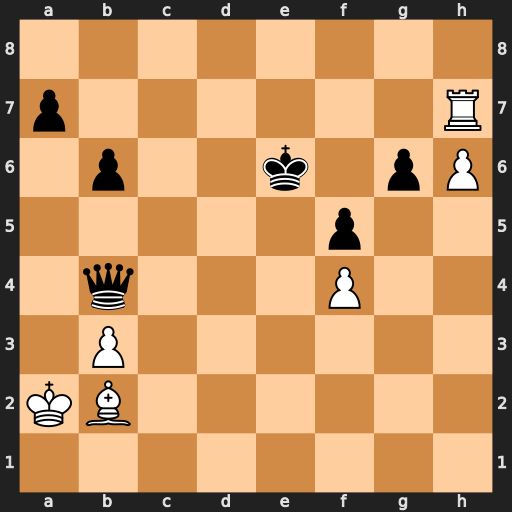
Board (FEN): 8/p6R/1p2k1pP/5p2/1q3P2/1P6/KB6/8
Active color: w
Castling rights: -
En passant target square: -
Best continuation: Rxa7 Qxf4 h7